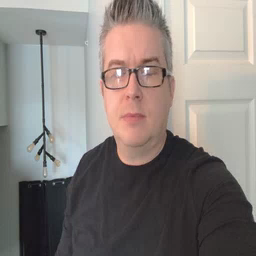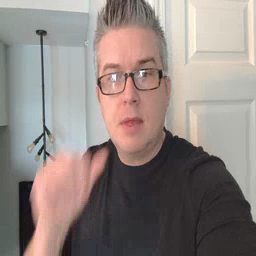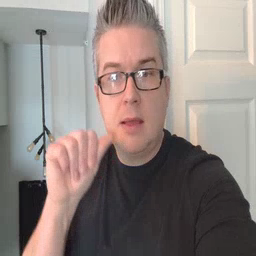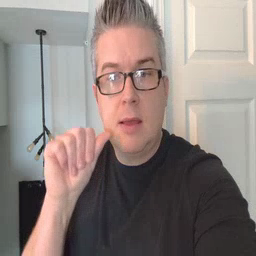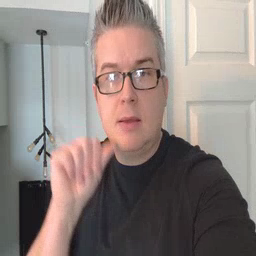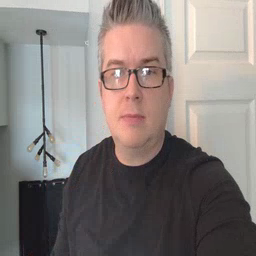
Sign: aunt